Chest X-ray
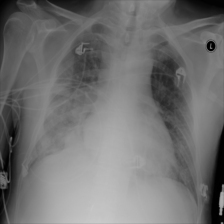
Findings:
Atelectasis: negative
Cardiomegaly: negative
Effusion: negative
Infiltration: negative
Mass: negative
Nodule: negative
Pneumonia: negative
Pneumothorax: negative
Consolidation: negative
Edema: negative
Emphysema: negative
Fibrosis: negative
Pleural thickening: negative
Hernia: negative